Field crop: tomato
Growth stage: 1
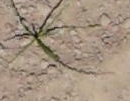
Species: cyperus